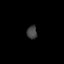
Tissue: prostate
Cell type: T cells
Senescence score: 0.2841
Nuclear area (px): 130
Mean DAPI intensity: 66.738